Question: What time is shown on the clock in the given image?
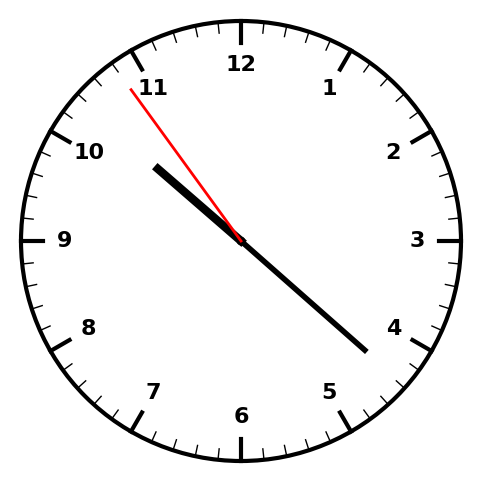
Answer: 10:21:54